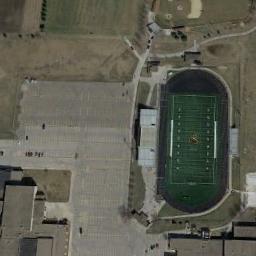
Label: ground_track_field